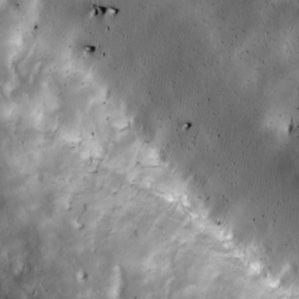
Label: non_frost